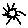
Label: sun